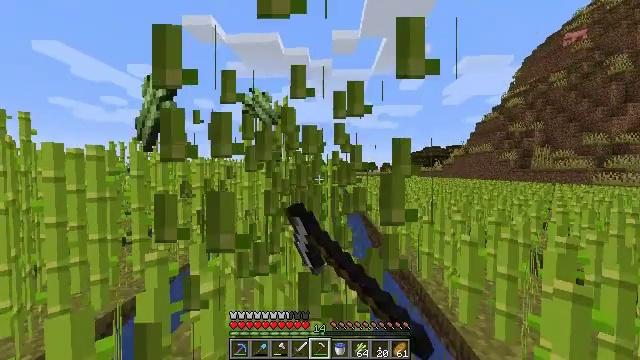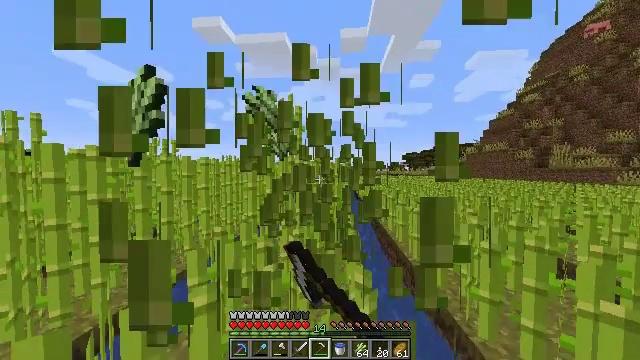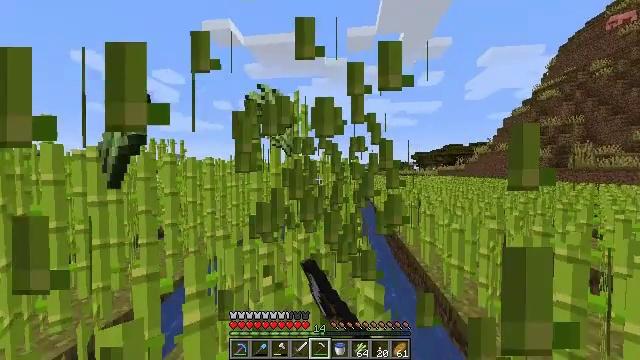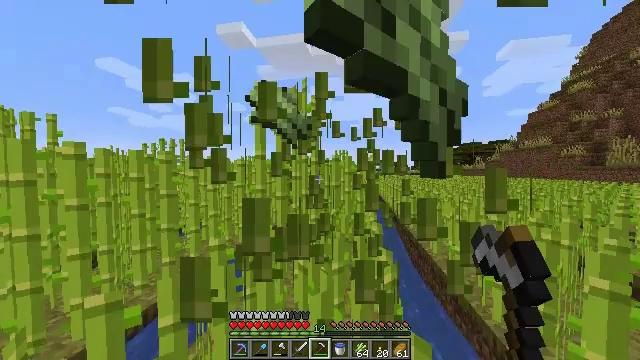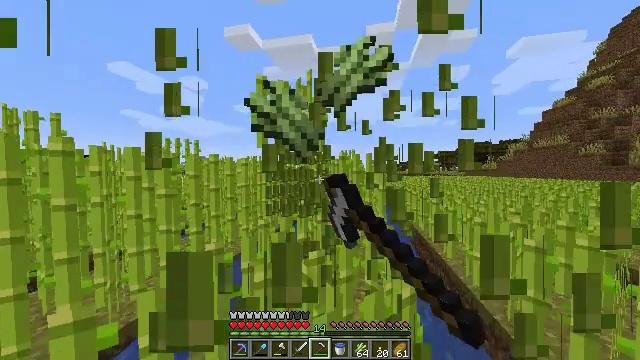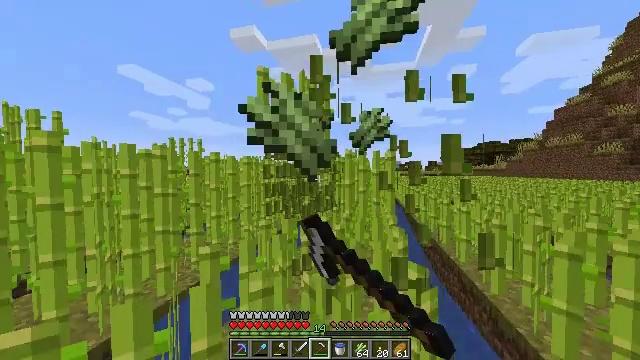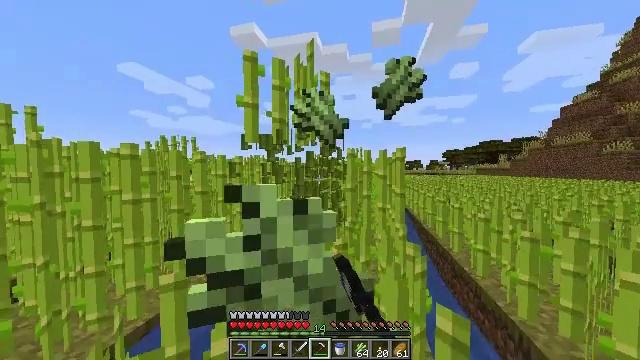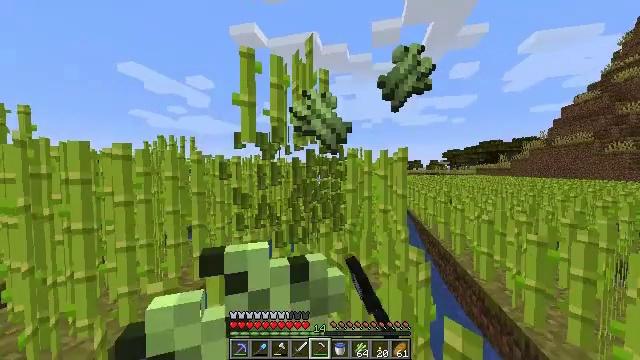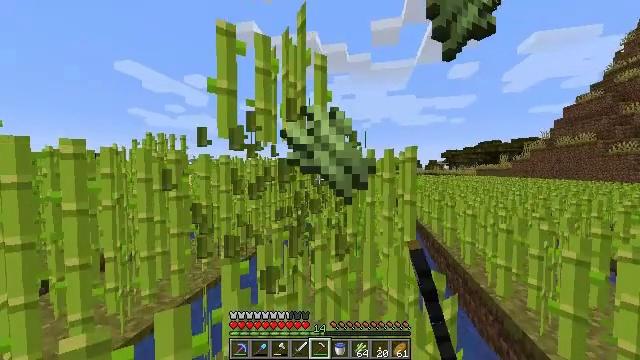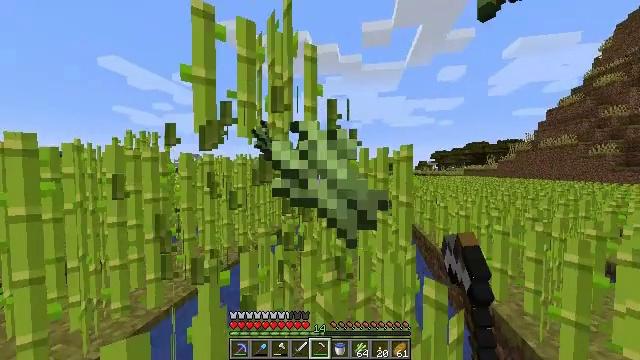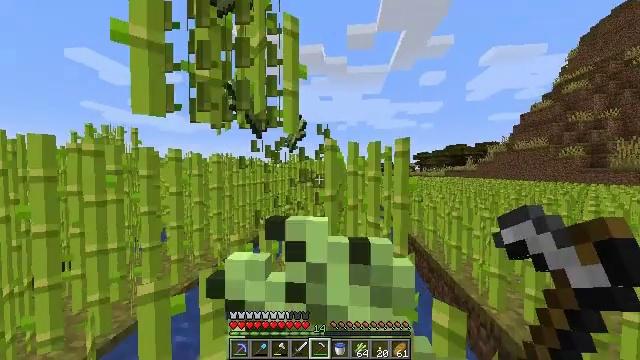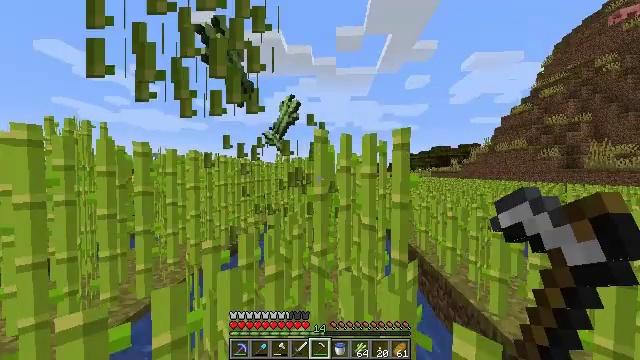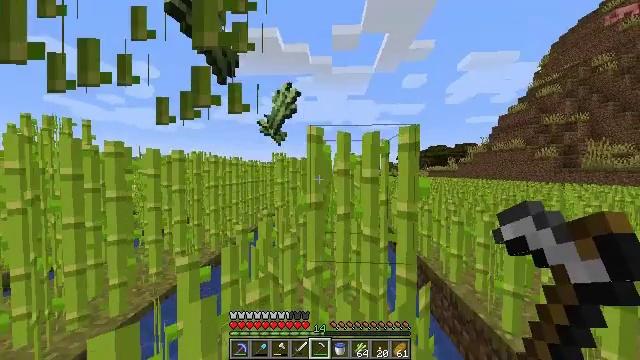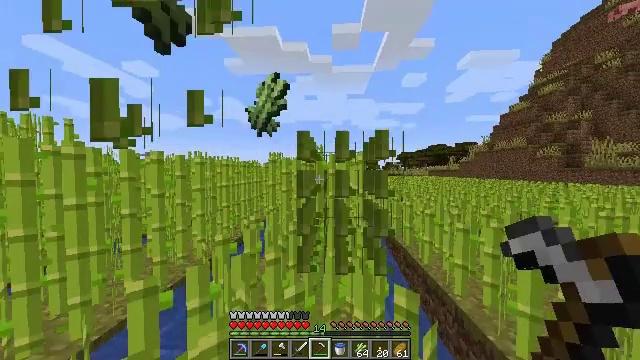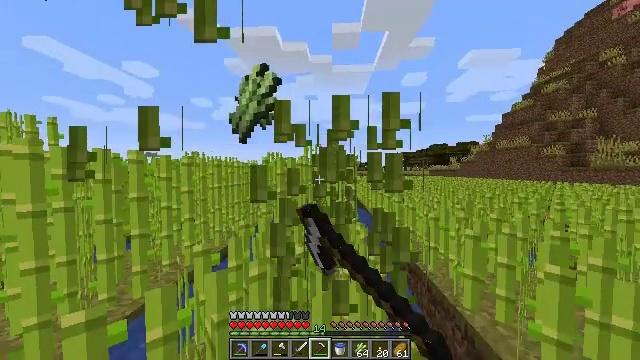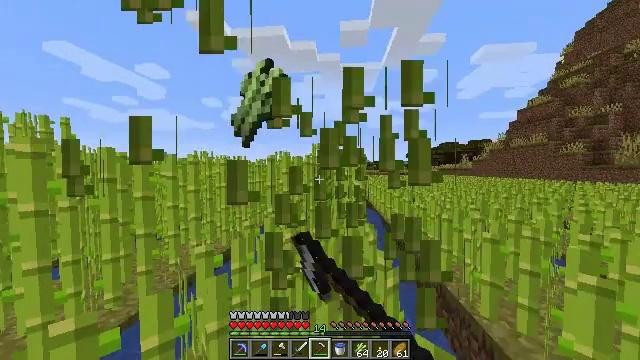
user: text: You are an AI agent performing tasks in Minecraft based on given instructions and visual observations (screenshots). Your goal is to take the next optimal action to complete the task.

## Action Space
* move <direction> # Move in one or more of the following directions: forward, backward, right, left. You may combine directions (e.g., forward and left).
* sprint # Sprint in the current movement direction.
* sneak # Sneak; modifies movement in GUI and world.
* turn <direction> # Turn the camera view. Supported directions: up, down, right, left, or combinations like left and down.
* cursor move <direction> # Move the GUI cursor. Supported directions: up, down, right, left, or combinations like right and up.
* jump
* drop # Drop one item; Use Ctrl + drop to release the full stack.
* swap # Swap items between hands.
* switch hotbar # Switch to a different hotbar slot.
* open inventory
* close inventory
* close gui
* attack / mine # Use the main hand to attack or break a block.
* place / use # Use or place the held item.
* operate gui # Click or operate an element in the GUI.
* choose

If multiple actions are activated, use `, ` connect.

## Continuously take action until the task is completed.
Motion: motion action
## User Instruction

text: Cut down the sugar cane stalks.
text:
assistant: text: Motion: move forward, sprint, turn left, attack / mine
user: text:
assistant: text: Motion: move forward, sprint, turn left, attack / mine
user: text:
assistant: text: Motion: move forward, sprint, turn left, attack / mine
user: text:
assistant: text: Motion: move forward, sprint, turn left, attack / mine
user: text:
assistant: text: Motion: move forward, sprint, turn left, attack / mine
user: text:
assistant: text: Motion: move forward, sprint, attack / mine
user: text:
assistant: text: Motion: move forward, sprint, attack / mine
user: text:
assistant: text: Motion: move forward, sprint, attack / mine
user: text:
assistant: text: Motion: move forward, sprint, turn right, attack / mine
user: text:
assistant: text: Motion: move forward, sprint, turn right, attack / mine
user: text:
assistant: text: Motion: move forward, sprint, turn right, attack / mine
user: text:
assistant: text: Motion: move forward and move right, sprint, attack / mine
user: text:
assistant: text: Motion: move forward and move right, sprint, attack / mine
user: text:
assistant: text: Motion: move forward, sprint, attack / mine
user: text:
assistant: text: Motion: move forward, sprint, turn left, attack / mine
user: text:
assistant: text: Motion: move forward, sprint, turn left, attack / mine
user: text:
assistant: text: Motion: move forward, sprint, turn left, attack / mine
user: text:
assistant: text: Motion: move forward, sprint, attack / mine
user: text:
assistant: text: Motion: move forward, sprint, attack / mine
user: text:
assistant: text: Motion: move forward, sprint, attack / mine
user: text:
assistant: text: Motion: move forward, sprint, attack / mine
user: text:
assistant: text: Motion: move forward, sprint, turn right, attack / mine
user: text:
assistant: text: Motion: move forward, sprint, turn right, attack / mine
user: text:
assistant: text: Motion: move forward, sprint, turn right, attack / mine
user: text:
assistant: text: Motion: move forward and move right, sprint, turn right, attack / mine
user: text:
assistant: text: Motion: move forward and move right, sprint, attack / mine
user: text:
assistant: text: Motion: move forward and move right, sprint, attack / mine
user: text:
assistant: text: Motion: move forward, sprint, turn left, attack / mine
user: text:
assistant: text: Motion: move forward, sprint, turn left, attack / mine
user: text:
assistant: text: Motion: move forward, sprint, turn left, attack / mine